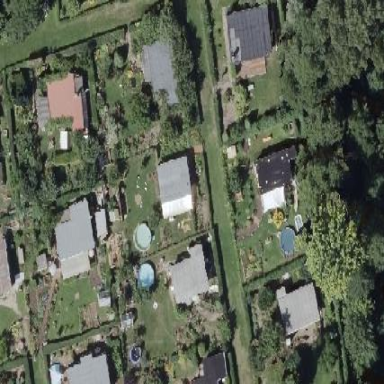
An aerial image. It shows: Plot in the allotments.